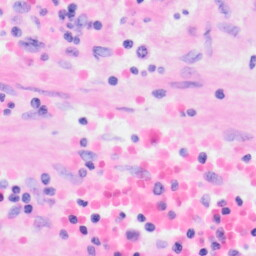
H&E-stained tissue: Kidney